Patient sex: M
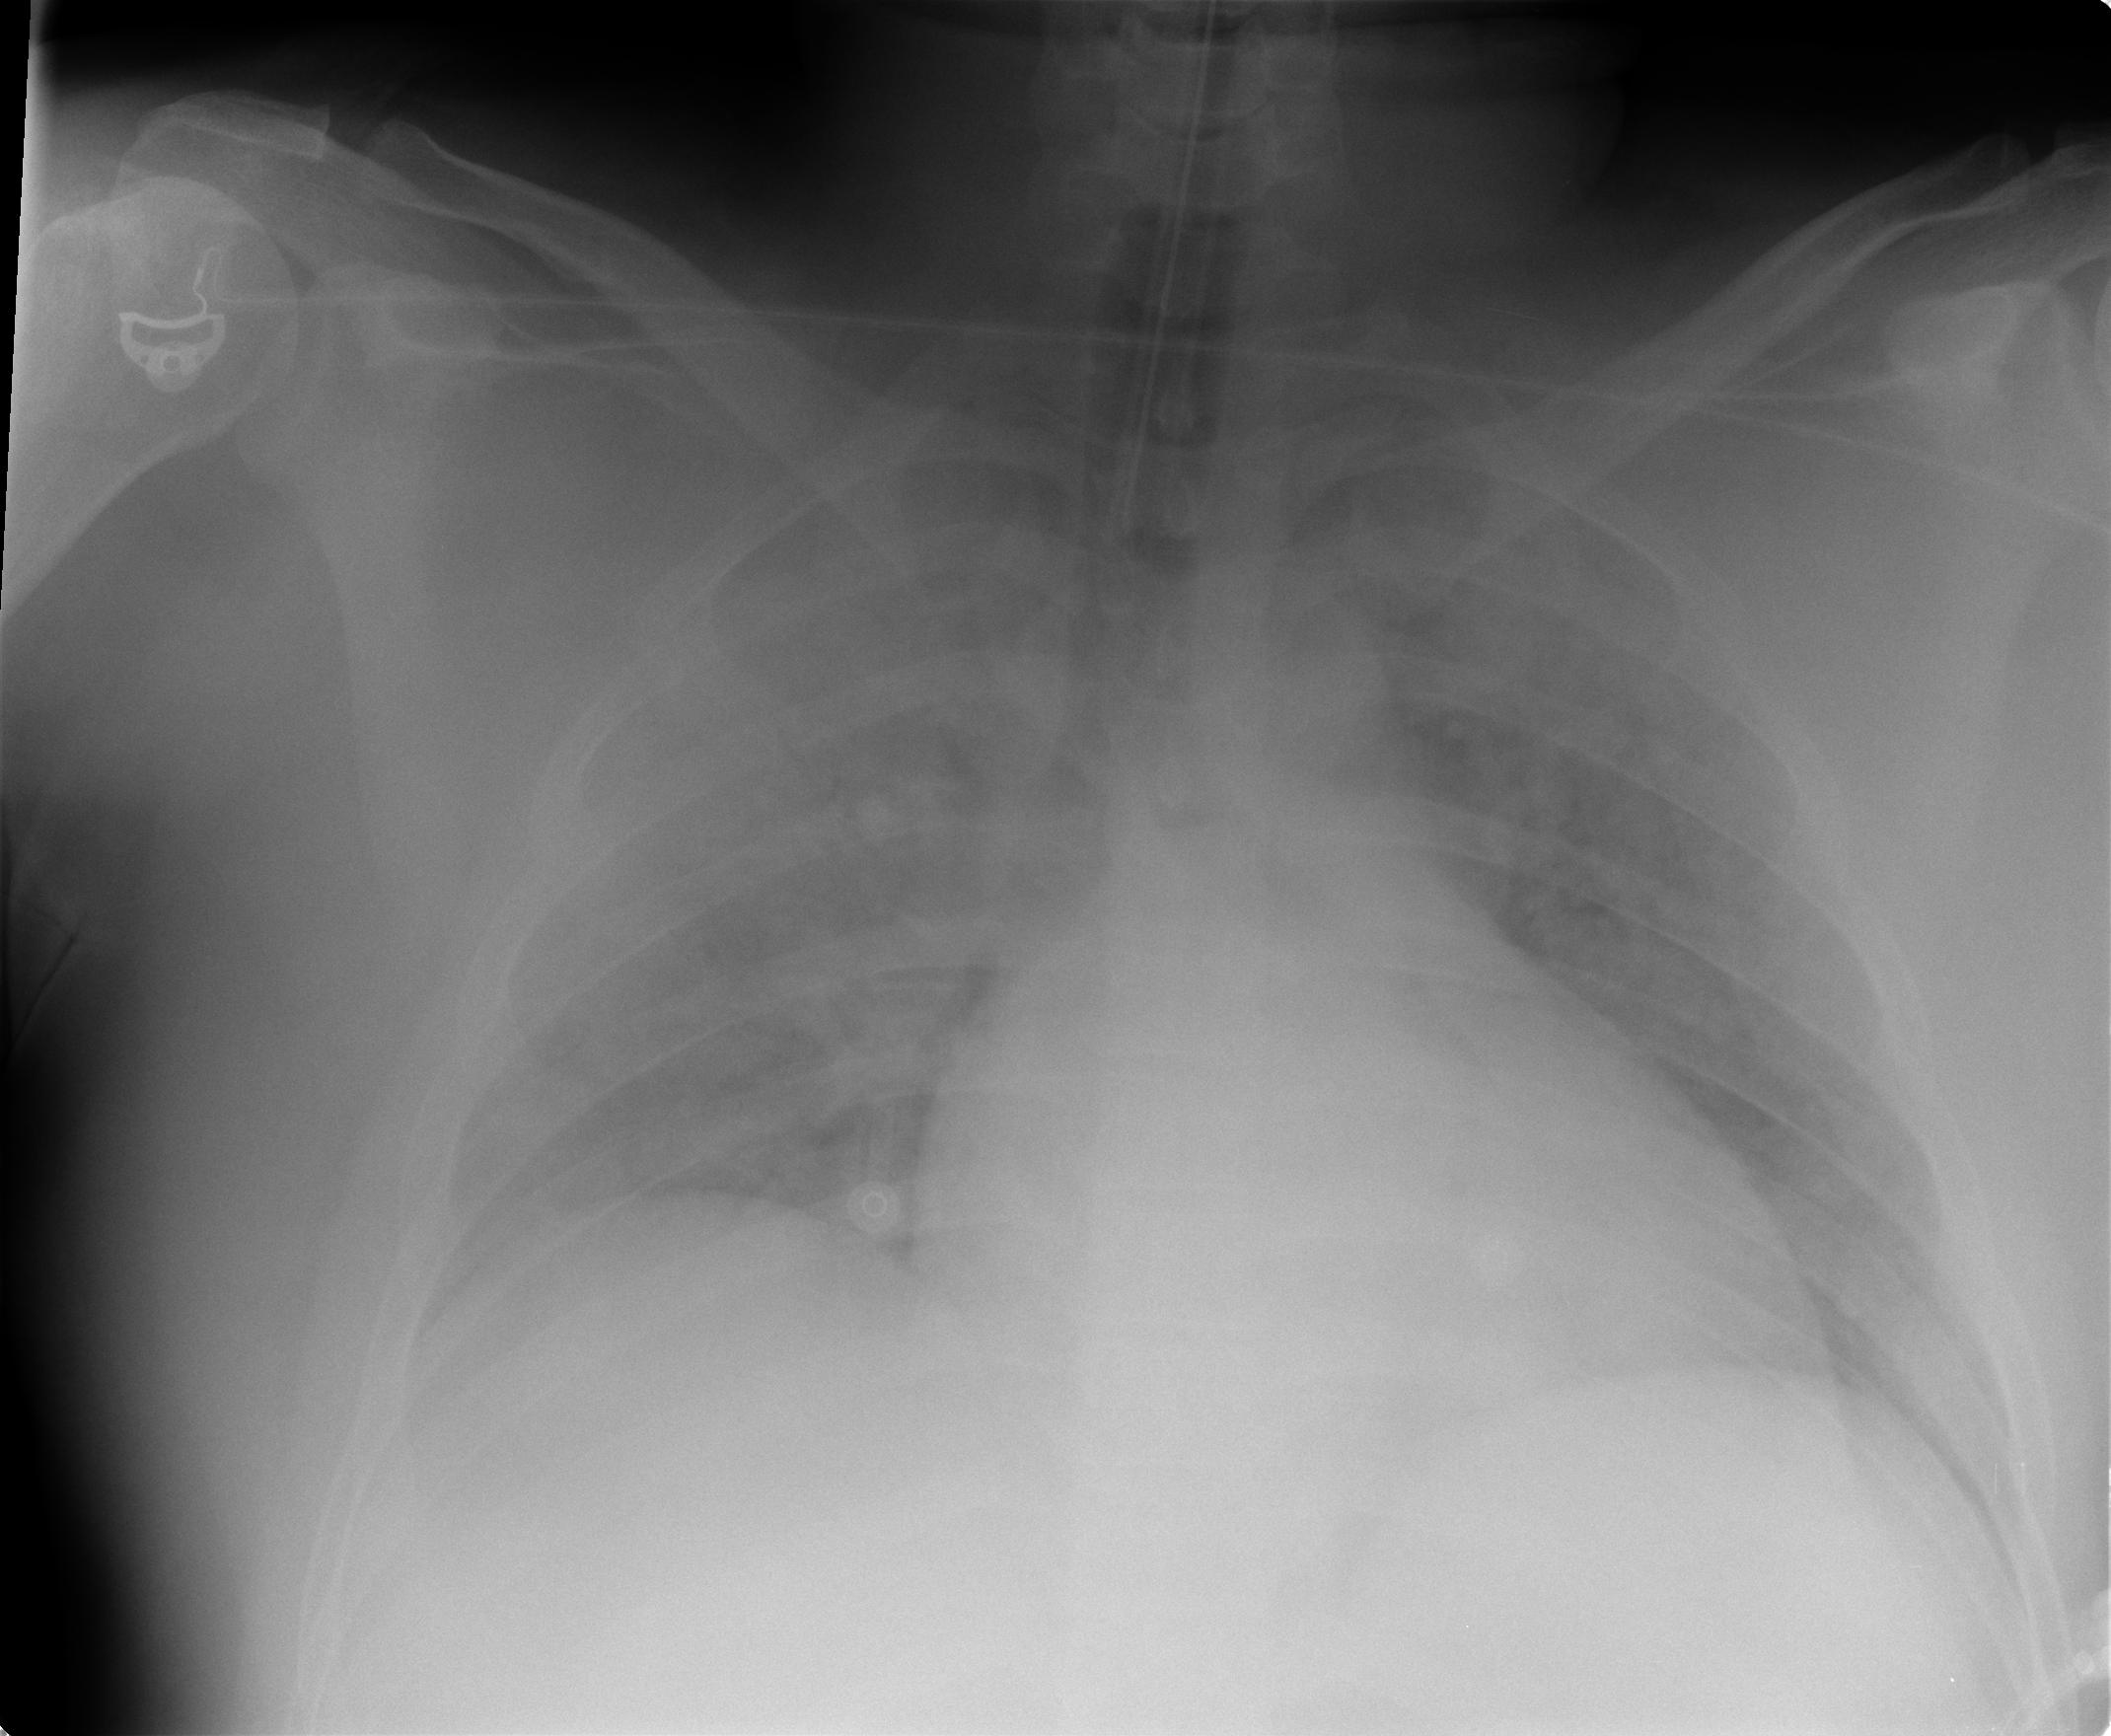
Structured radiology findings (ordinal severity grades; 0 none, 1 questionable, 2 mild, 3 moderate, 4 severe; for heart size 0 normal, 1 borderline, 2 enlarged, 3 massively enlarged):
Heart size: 0
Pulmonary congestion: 3
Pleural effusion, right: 0
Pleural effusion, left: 0
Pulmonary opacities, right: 0
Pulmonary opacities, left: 0
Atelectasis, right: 0
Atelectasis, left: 0